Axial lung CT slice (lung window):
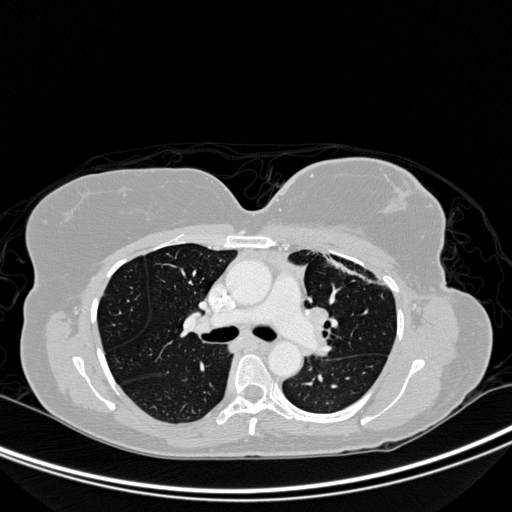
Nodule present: no